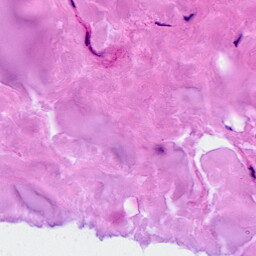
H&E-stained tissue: Breast